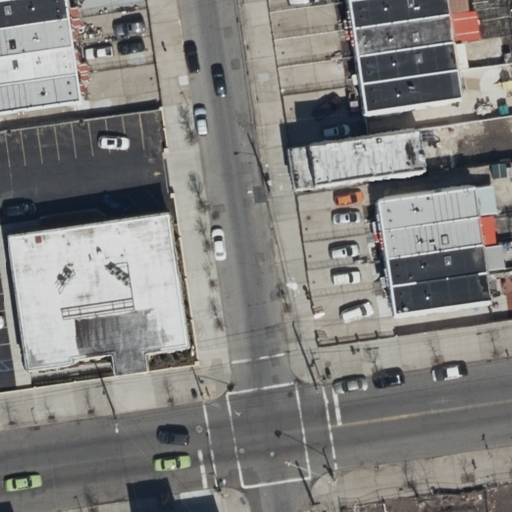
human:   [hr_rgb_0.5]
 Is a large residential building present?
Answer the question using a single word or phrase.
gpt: yes

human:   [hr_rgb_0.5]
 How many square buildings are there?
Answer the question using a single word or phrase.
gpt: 0

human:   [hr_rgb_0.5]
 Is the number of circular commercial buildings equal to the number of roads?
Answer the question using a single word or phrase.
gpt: no

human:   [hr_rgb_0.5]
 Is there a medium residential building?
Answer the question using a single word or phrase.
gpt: yes

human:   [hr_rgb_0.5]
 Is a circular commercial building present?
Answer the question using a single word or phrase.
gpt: no

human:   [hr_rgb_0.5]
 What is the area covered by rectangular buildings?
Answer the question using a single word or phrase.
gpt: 1502m2

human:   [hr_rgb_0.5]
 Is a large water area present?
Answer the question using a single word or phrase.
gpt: no

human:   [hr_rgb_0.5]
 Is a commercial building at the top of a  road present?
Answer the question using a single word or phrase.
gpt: no

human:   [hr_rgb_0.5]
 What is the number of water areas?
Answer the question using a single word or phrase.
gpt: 0

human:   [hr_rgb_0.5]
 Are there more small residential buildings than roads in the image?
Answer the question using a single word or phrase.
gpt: yes

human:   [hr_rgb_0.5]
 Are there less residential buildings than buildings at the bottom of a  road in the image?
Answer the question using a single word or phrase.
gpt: no

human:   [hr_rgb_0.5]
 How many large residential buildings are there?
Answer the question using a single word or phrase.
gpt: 1

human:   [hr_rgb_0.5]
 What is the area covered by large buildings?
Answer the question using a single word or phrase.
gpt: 834m2

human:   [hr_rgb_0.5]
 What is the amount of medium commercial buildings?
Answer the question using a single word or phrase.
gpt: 0

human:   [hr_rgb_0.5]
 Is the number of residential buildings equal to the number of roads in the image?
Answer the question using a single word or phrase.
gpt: no

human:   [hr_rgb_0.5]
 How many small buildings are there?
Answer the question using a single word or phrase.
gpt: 6

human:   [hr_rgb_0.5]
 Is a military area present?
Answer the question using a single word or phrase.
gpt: no

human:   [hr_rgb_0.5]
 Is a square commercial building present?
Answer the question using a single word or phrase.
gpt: no

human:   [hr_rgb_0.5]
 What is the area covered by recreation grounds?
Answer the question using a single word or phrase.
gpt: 0m2

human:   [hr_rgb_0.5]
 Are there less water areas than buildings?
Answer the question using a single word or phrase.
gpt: yes

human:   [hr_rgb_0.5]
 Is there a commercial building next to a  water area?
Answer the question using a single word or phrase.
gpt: no

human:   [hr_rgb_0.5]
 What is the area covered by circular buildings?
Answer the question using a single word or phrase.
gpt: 0m2

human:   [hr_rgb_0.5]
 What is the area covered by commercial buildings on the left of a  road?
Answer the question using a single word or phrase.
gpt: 0m2

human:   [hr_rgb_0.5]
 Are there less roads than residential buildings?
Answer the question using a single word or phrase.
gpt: yes

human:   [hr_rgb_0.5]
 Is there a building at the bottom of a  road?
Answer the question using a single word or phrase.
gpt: yes

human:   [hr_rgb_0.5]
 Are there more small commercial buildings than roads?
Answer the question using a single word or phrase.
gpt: no

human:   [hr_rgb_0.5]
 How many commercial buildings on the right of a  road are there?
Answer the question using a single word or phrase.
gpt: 0

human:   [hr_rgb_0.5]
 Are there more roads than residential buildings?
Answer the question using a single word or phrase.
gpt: no

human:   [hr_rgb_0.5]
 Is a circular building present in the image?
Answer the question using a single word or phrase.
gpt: no

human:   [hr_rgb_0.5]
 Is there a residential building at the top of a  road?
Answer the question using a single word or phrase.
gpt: yes

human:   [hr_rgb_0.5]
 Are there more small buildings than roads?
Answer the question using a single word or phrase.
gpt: yes

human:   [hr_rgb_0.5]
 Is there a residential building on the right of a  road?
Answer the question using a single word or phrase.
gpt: yes

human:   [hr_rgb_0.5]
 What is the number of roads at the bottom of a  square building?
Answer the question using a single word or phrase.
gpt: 0

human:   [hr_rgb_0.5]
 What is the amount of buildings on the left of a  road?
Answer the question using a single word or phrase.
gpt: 6

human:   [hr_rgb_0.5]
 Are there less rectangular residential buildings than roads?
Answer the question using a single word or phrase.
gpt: no

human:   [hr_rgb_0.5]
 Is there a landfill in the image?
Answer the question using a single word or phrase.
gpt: no